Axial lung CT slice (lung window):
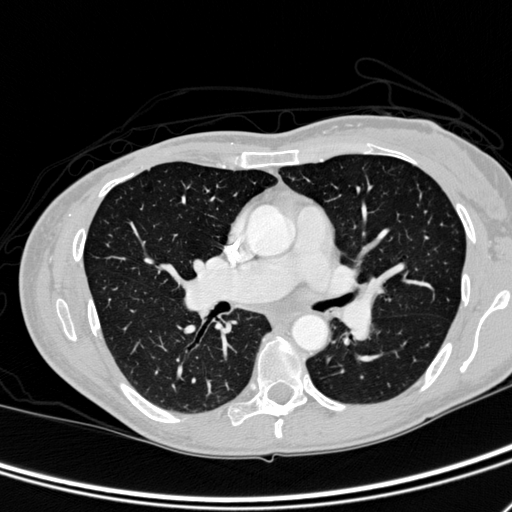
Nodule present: no